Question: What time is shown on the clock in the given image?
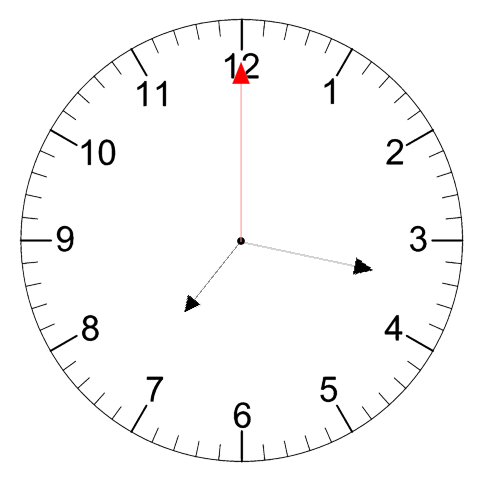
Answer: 07:17:00